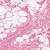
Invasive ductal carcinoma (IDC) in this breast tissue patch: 0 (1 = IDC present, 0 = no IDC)